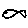
Label: fish